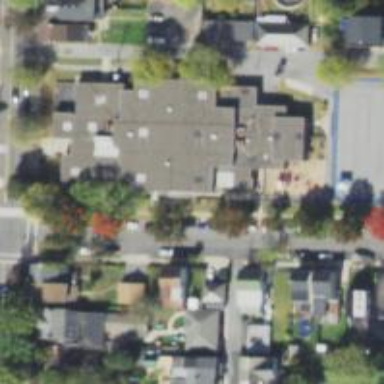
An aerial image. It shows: School.